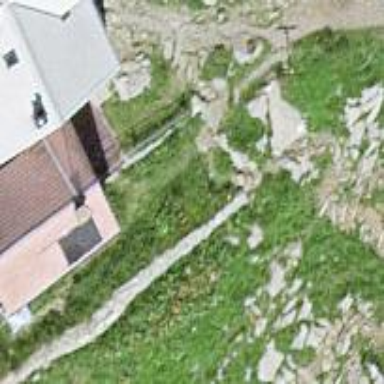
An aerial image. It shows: Hut.